Question: I'm having a problem with jqGrid disabling the rest of my page. In other posts it says people forgot to load the specific jqGrid .css but I think I do have that one actually loaded. The grid is styled with a themeroller.
I import the following css
'''
<link rel="stylesheet" href="/src/css/ui.jqgrid.css">
<link rel="stylesheet" href="css/smoothness/jquery-ui-1.10.4.custom.min.css">
<link rel="stylesheet" href="css/main.css">
'''
This all makes it I cant access / click my other controls:

Can anybody tell me what I'm missing?
Thanks in advance,
Sander
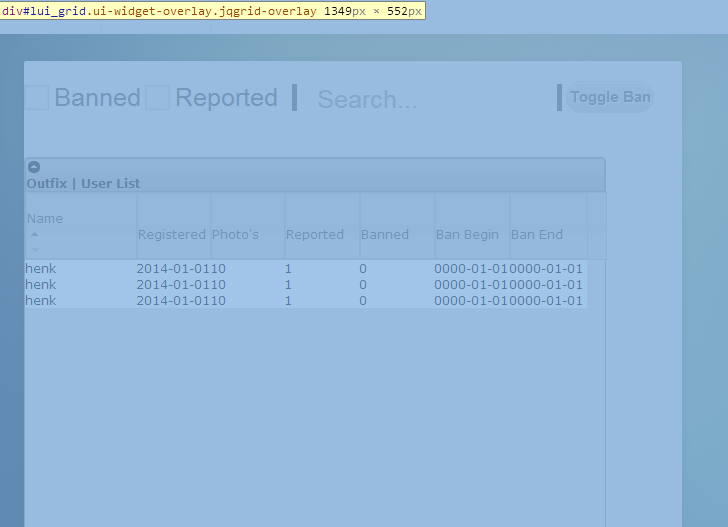
Answer: Added: '$('#lui_grid').removeClass('ui-widget-overlay jqgrid-overlay');' after the JQGrid initialization. It's fixed now.